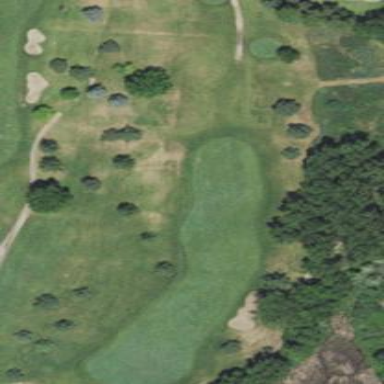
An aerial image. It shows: Golf fairway surrounded by grass.